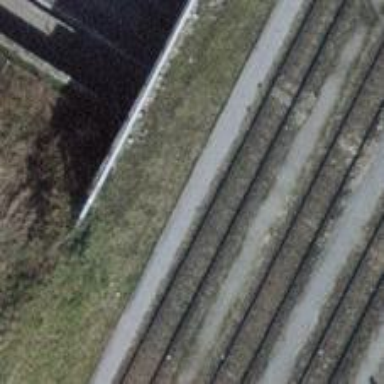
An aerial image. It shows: Single-track railway siding with electrified contact lines.